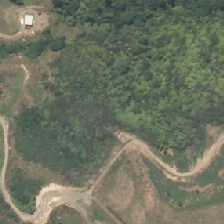
Land cover: broadleaved_indigenous_hardwood